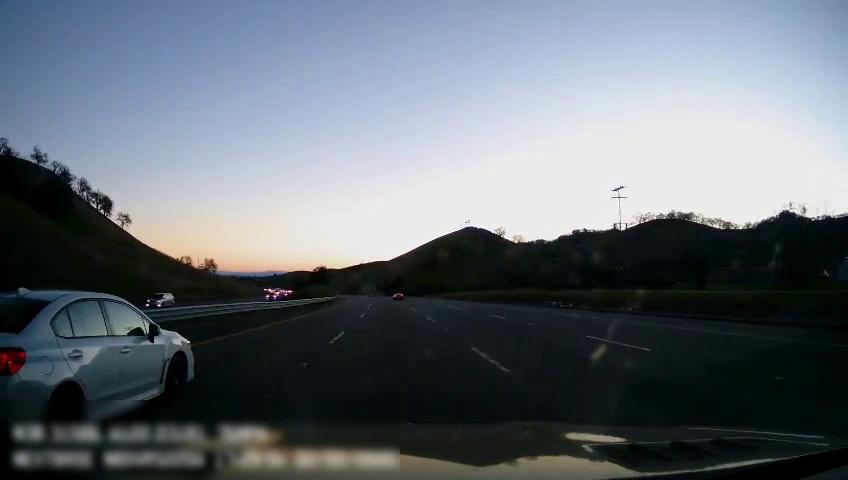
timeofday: Day
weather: Sunny
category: Drivable Space
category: Vehicles | Car
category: Vehicles | Car
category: Vehicles | SUV
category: Lanes | Current Lane
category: Lanes | Current Lane
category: Lanes | Alternate Lane
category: Lanes | Alternate Lane
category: Lanes | Alternate Lane